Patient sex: M
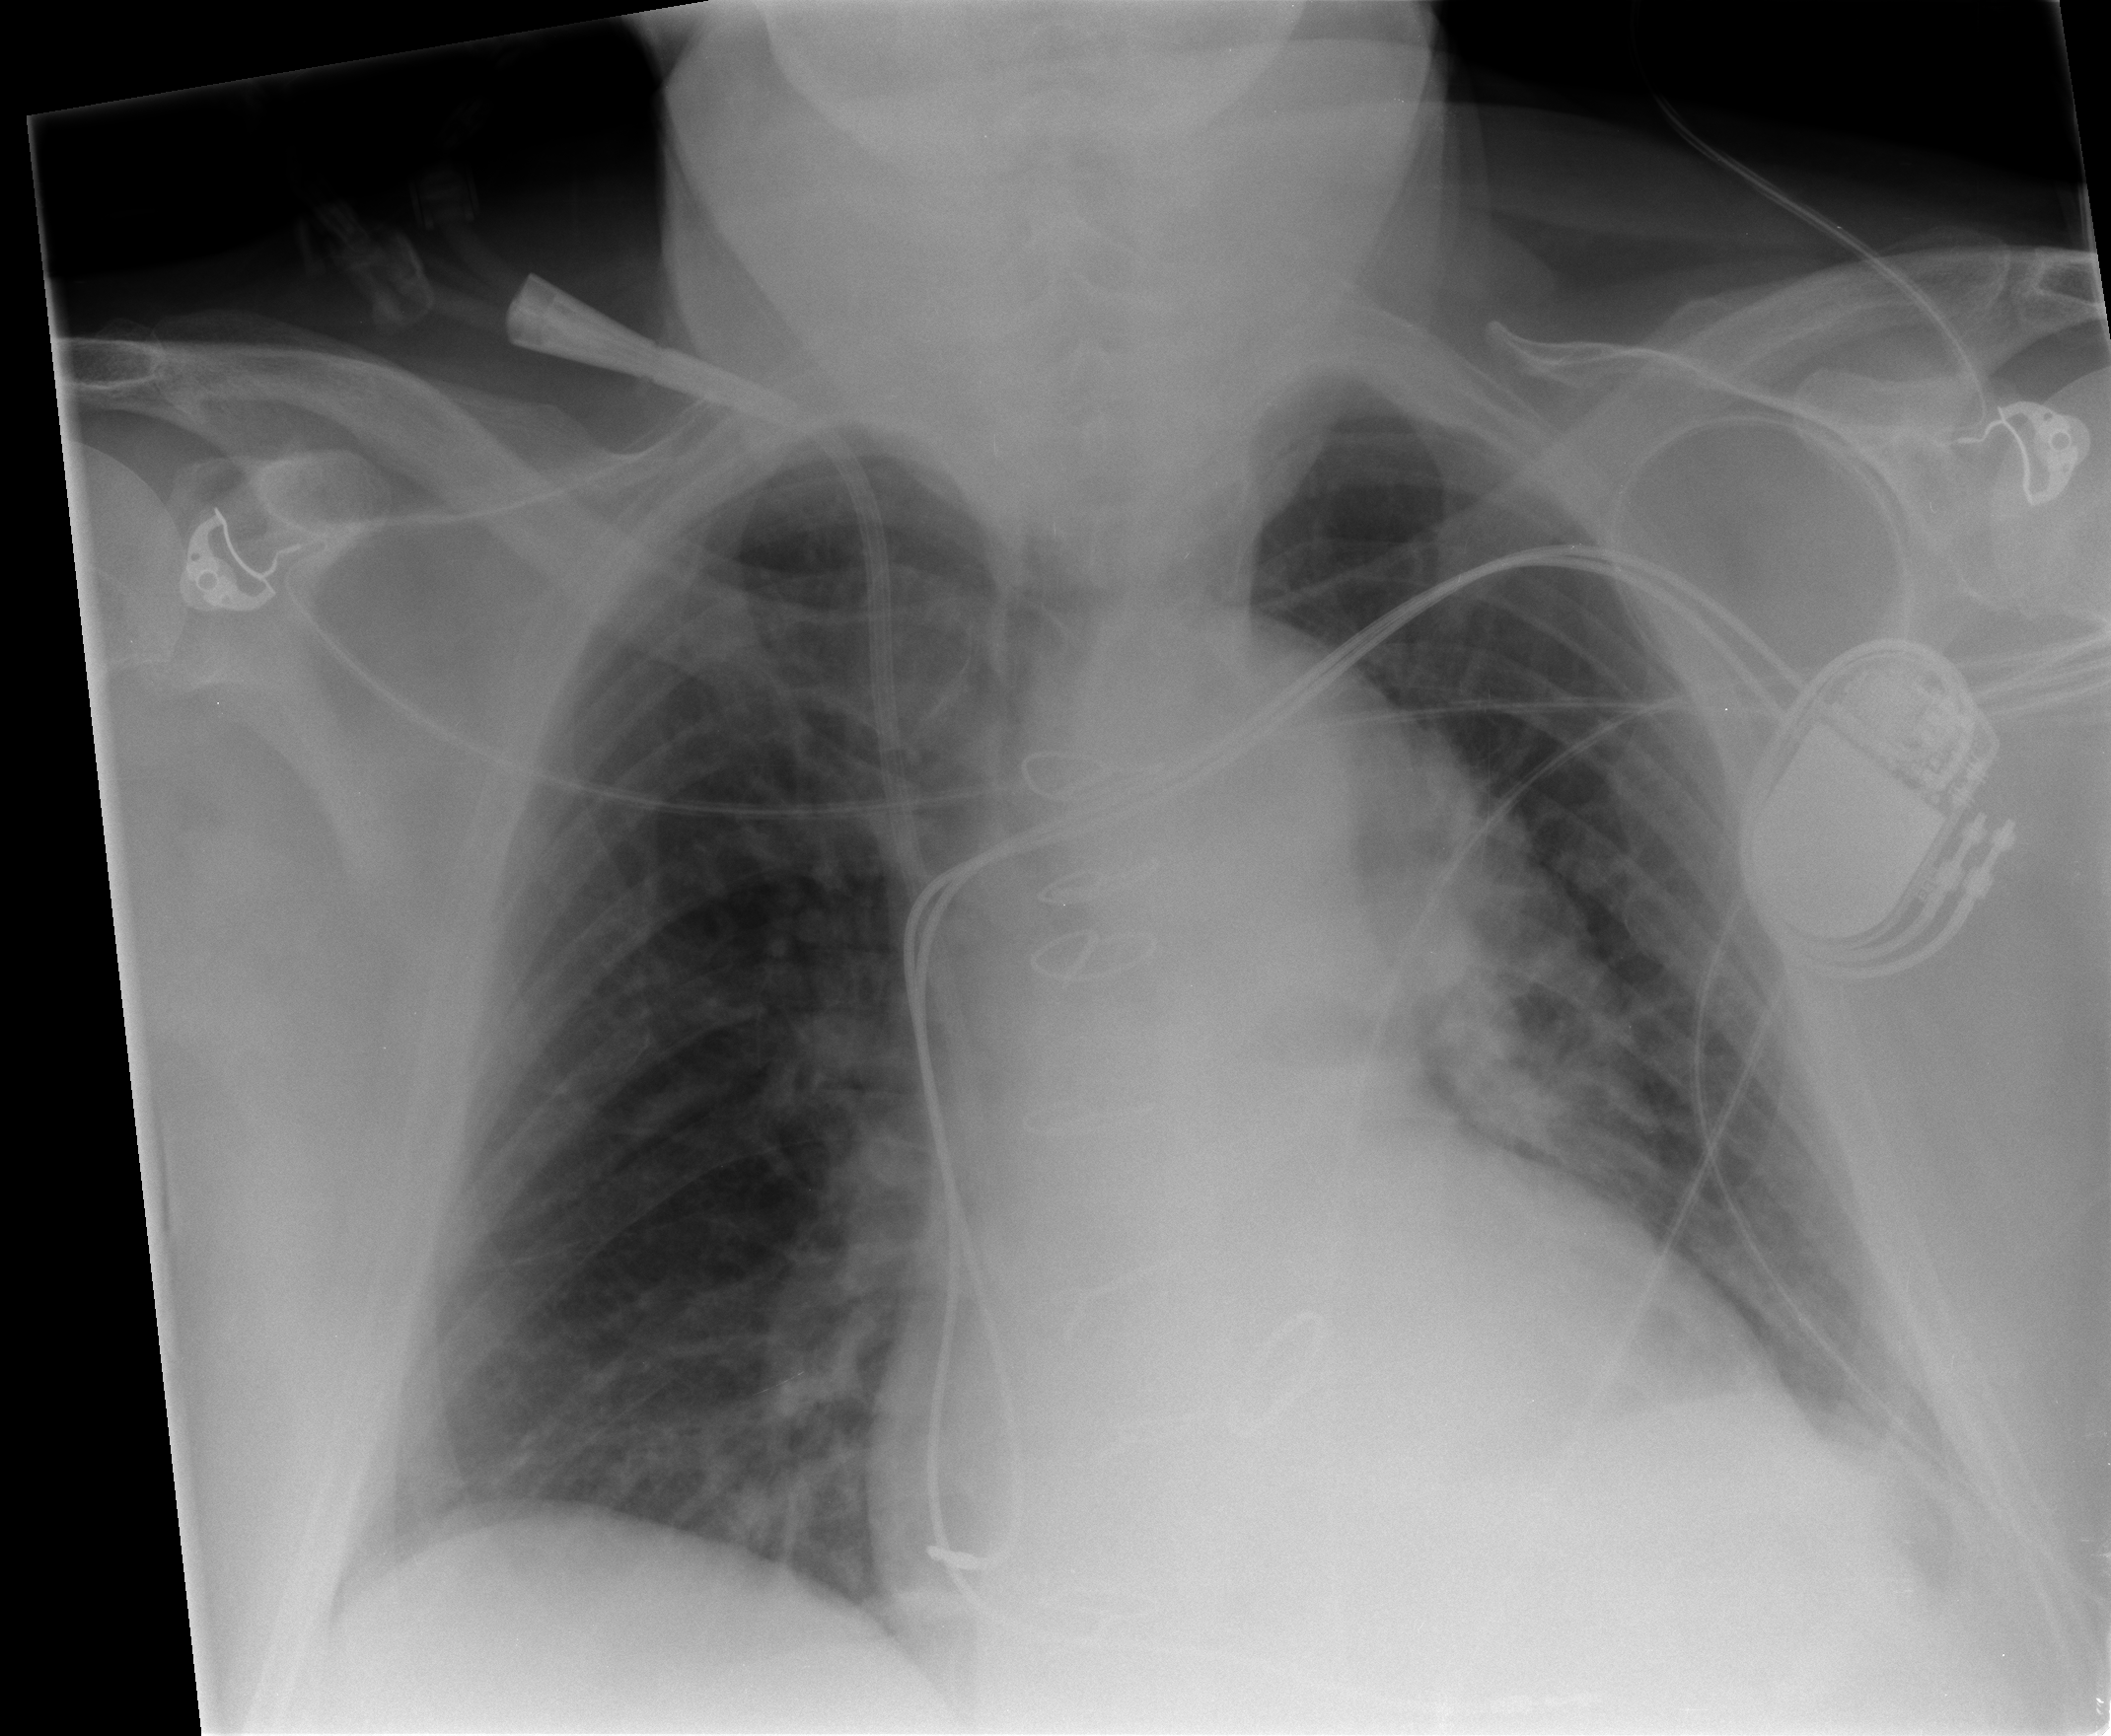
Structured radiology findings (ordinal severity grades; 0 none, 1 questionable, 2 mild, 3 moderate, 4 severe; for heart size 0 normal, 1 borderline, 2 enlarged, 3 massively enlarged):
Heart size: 2
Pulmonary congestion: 1
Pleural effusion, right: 0
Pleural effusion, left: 2
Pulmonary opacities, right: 0
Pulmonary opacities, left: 0
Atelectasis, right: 0
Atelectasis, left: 0